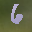
Label: 6